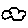
Label: cloud